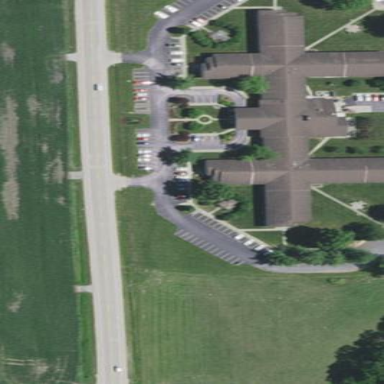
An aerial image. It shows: Nursing home building.